What distinguishes these two images?
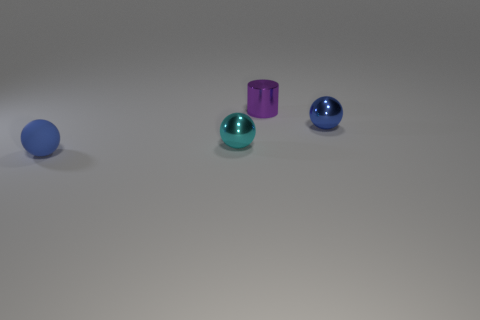
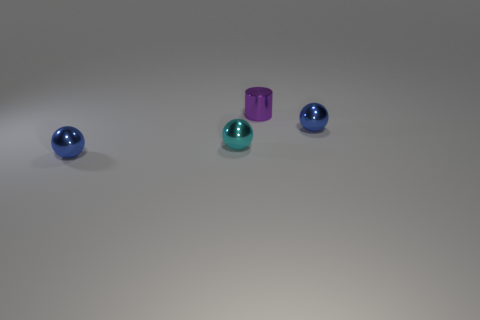
the tiny rubber ball became metallic
the small rubber thing turned metallic
the small blue rubber sphere left of the metal cylinder changed to shiny
the tiny blue rubber ball that is on the left side of the purple metallic thing changed to shiny